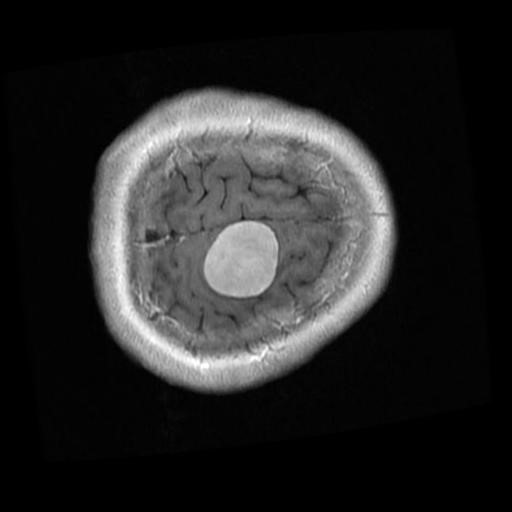
Label: brain_menin